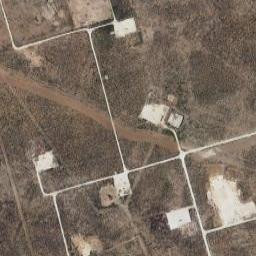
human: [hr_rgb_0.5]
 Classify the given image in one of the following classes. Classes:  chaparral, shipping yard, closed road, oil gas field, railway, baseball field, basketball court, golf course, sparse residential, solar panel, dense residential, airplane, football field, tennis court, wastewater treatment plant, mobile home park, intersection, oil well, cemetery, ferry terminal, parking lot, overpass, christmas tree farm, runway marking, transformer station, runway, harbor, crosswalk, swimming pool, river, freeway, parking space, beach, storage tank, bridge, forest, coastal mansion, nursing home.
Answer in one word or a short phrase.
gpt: oil gas field